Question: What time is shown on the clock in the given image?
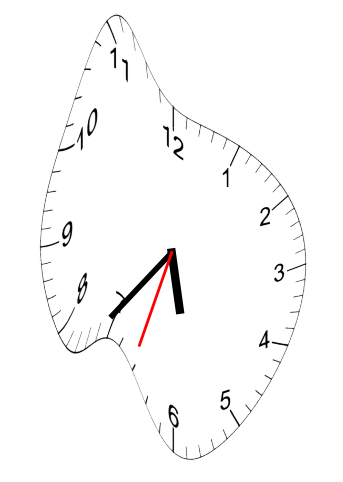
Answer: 05:36:33